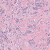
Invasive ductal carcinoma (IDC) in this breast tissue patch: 1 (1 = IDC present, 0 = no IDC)